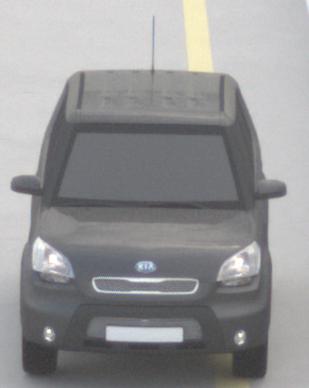
Make: KIA
Model: Soul 1.6
Detailed model: Soul (AM)
Model produced from: 2009/02
Model produced until: 2009/11
Doors: 5
Color: gray
Road condition: dry road
Daytime: midday
Contrast: low contrast